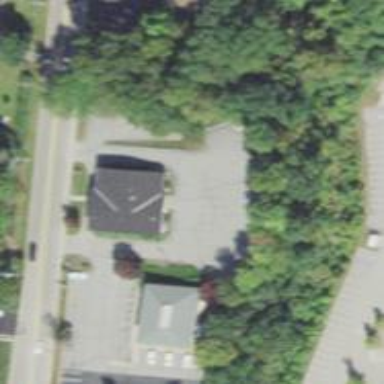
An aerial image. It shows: Healthcare clinic is depicted in the image.